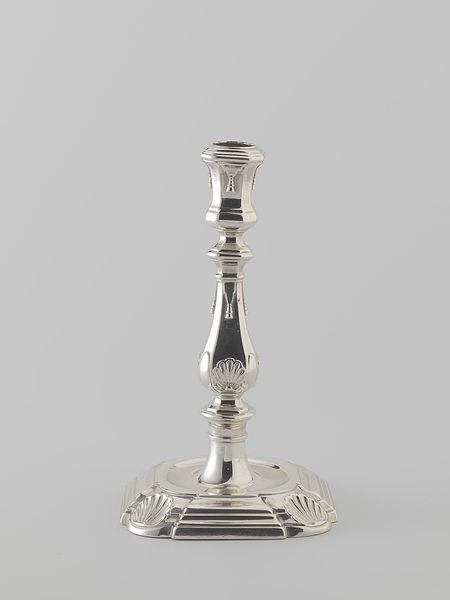
Titel: Kandelaar op vierkante voet met inspringende, ronde hoeken versierd met schelpen
Künstler: Pieter de Keen
Standort: Amsterdam
Institution: Rijksmuseum
Schlagwörter: silber, leuchter, kerzenleuchter